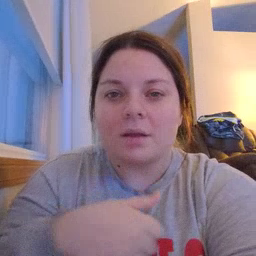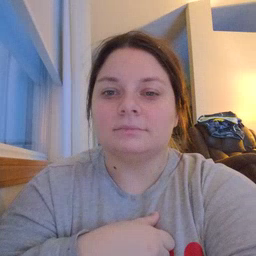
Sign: hide